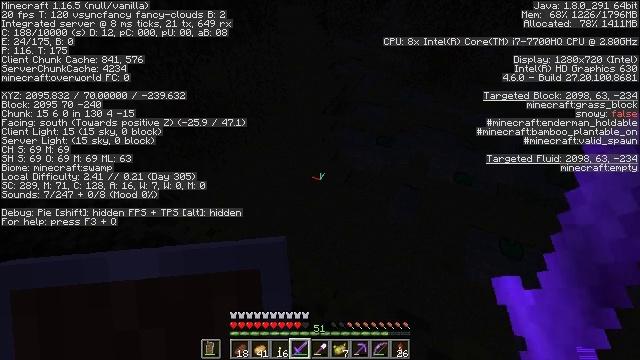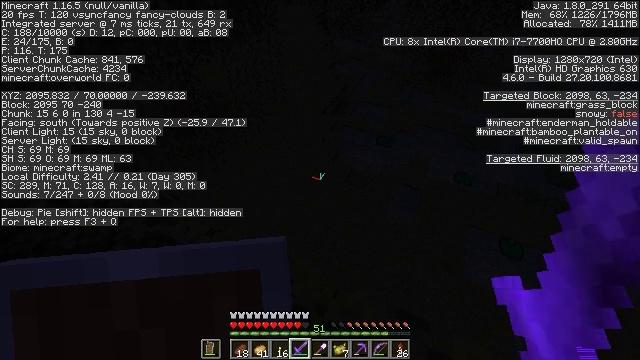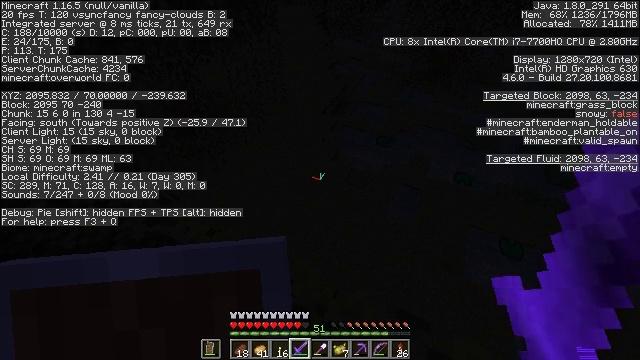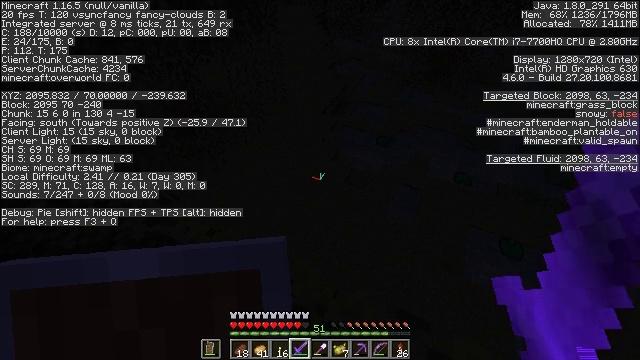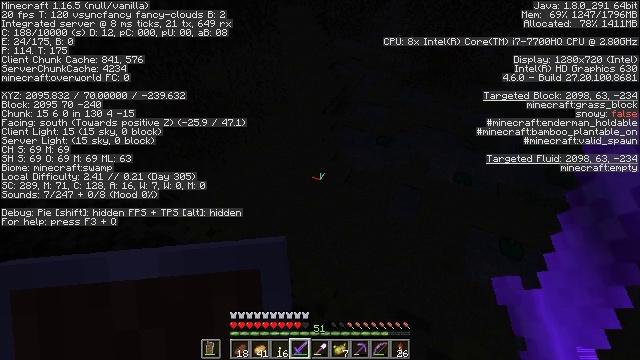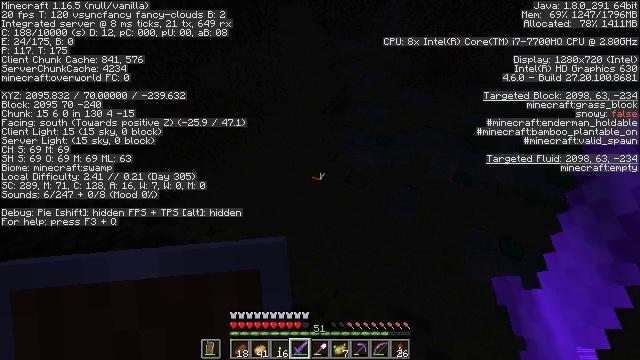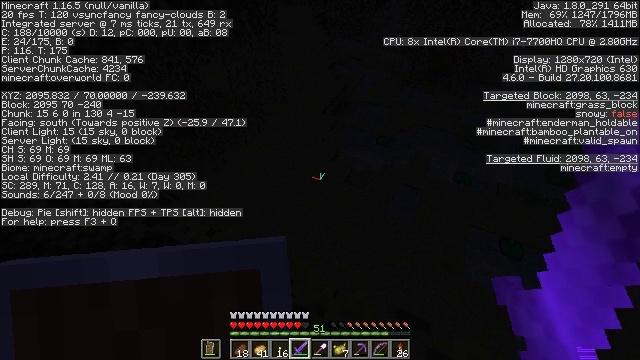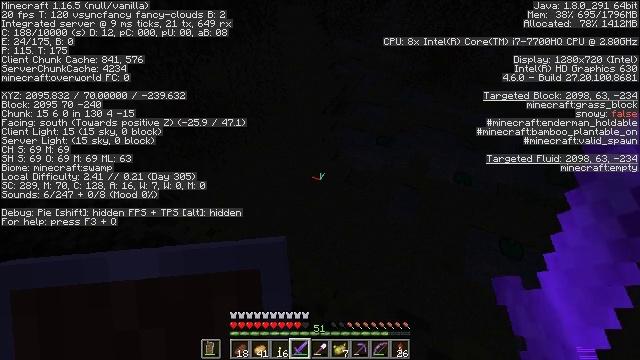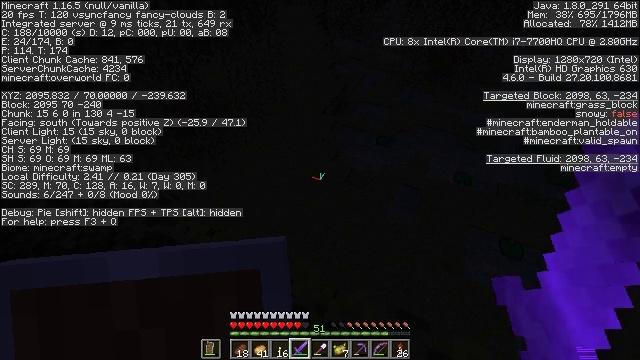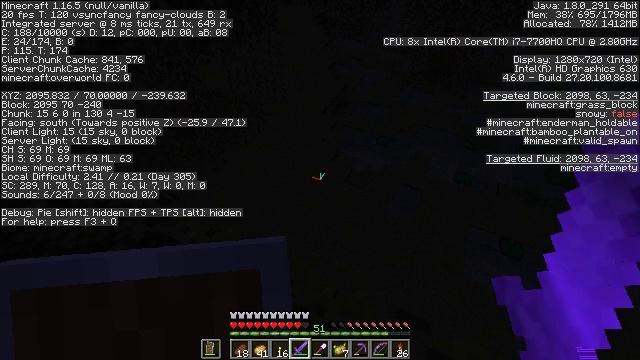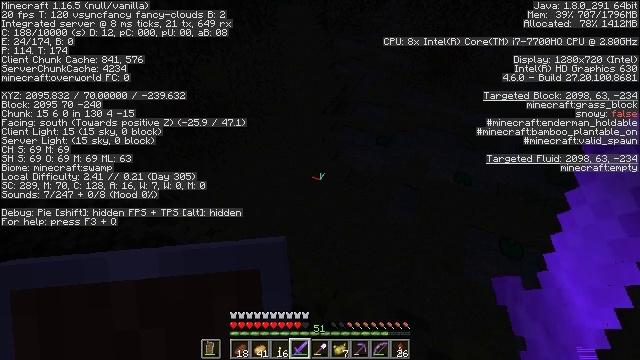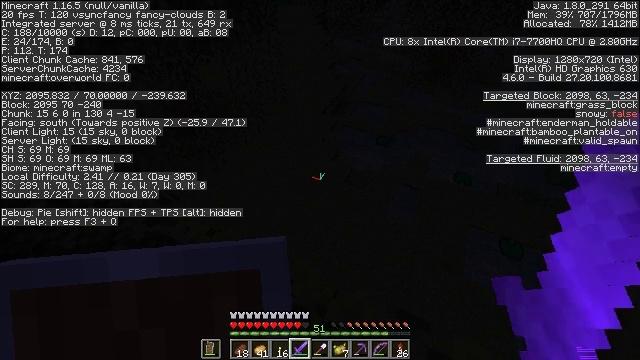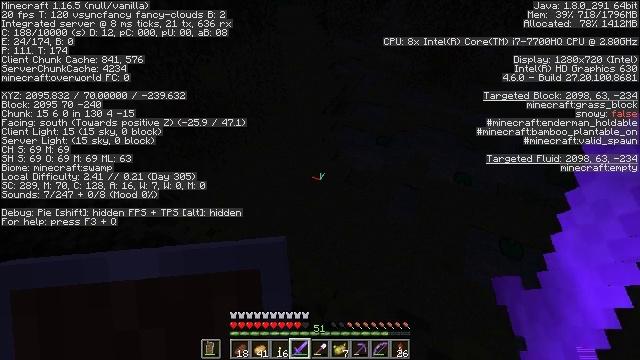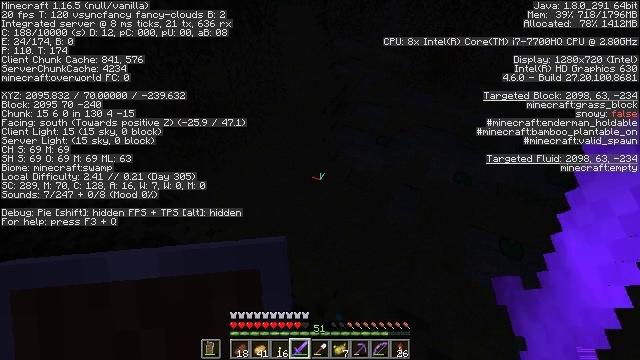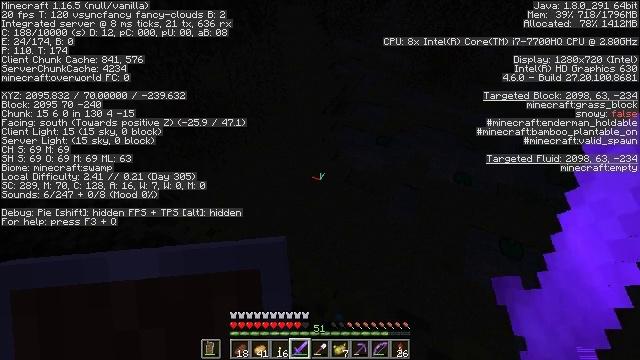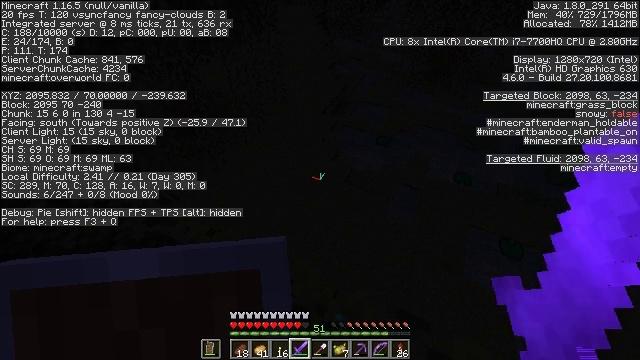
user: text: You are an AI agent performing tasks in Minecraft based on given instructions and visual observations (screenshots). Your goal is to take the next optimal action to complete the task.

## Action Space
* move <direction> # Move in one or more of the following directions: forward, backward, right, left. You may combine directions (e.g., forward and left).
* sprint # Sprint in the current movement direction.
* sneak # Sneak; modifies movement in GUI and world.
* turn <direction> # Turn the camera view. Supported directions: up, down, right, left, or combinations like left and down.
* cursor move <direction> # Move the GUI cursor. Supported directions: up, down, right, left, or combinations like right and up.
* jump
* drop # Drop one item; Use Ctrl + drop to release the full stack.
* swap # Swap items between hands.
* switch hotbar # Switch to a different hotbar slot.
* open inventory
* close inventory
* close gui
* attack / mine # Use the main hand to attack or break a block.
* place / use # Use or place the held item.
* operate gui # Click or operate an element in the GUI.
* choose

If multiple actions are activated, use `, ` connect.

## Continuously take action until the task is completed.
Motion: motion action
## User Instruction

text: Kill enemies.
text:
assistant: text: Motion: no_op
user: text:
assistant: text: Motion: no_op
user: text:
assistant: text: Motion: no_op
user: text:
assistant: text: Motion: no_op
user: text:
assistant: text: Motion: no_op
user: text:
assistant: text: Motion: no_op
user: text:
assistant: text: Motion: no_op
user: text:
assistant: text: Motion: no_op
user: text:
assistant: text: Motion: no_op
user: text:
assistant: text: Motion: no_op
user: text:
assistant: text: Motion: no_op
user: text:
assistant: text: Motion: no_op
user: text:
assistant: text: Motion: no_op
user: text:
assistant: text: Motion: no_op
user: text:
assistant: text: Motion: no_op
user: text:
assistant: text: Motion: no_op
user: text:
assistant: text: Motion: no_op
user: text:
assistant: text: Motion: no_op
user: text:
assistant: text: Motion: no_op
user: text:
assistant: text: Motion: no_op
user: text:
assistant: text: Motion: no_op
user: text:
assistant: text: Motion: no_op
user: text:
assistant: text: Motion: no_op
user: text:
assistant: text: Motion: no_op
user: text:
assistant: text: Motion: no_op
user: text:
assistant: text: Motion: no_op
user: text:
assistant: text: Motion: no_op
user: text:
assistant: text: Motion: no_op
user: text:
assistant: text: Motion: no_op
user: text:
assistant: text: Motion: no_op